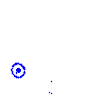
Particle: pion